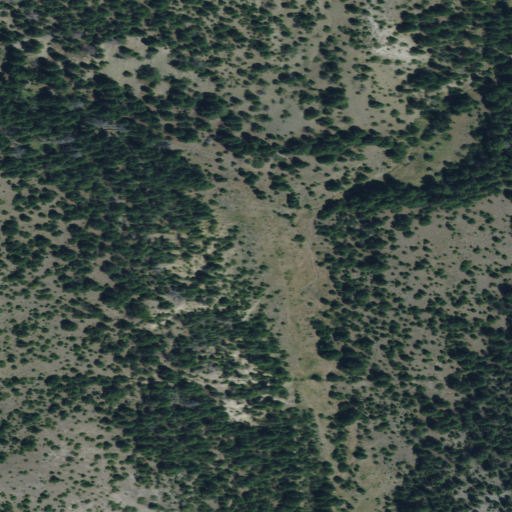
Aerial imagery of valley in Montana named Stull Gulch containing evergreen forest and shrub